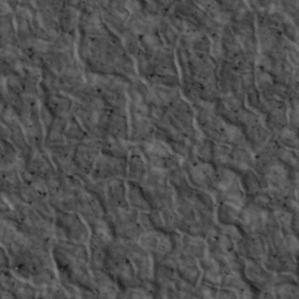
Label: non_frost